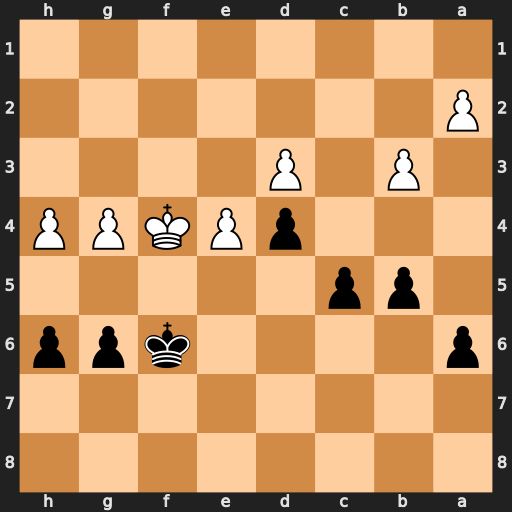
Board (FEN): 8/8/p4kpp/1pp5/3pPKPP/1P1P4/P7/8
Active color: b
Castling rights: -
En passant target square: -
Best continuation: g5+ hxg5+ hxg5+ Kf3 Ke6 Kg3 Ke5